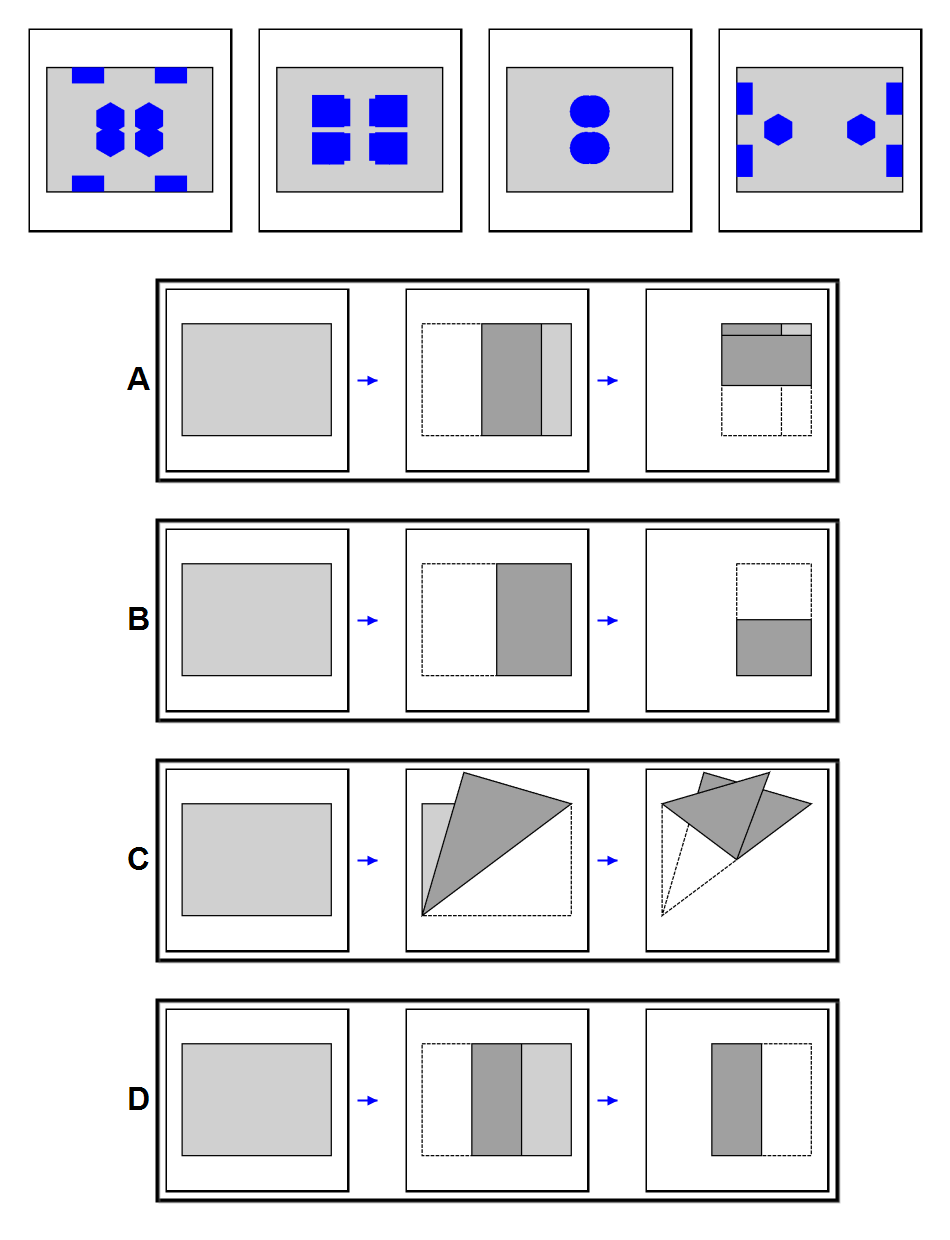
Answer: B